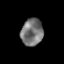
Tissue: prostate
Cell type: Epithelial cells
Senescence score: 0.201
Nuclear area (px): 583
Mean DAPI intensity: 116.928